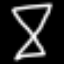
Label: hourglass